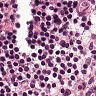
Metastatic tissue present: no